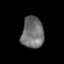
Tissue: lung
Cell type: T cells
Senescence score: 0.2371
Nuclear area (px): 679
Mean DAPI intensity: 112.405